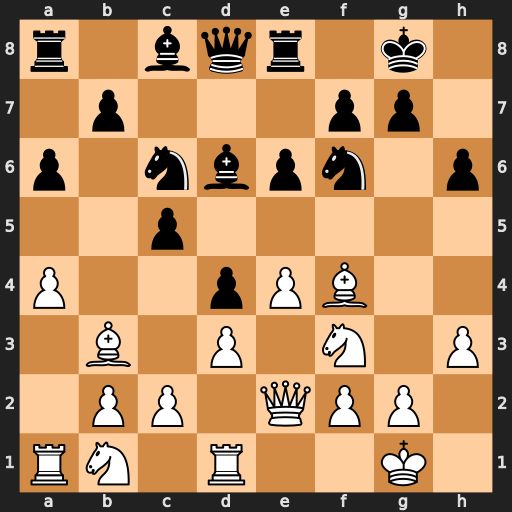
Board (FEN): r1bqr1k1/1p3pp1/p1nbpn1p/2p5/P2pPB2/1B1P1N1P/1PP1QPP1/RN1R2K1
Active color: w
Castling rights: -
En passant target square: -
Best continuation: Bxd6 Qxd6 e5 Qe7 exf6